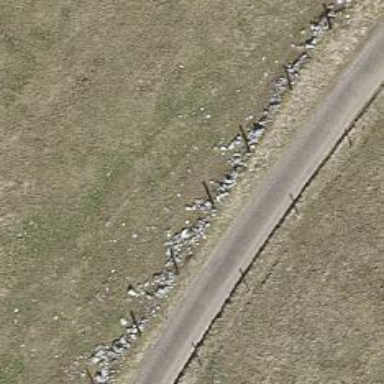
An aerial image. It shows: Wall barrier.